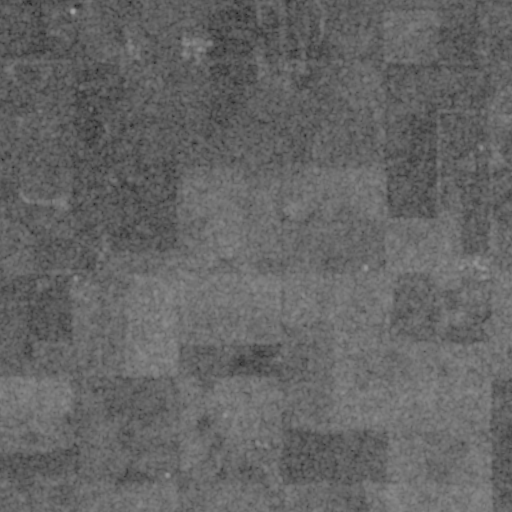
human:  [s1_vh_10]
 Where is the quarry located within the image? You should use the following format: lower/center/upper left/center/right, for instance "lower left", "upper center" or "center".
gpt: The quarry is located in the upper center of the image.
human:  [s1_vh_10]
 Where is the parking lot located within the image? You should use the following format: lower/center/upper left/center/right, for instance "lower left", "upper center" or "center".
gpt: There is no parking lot in the image.

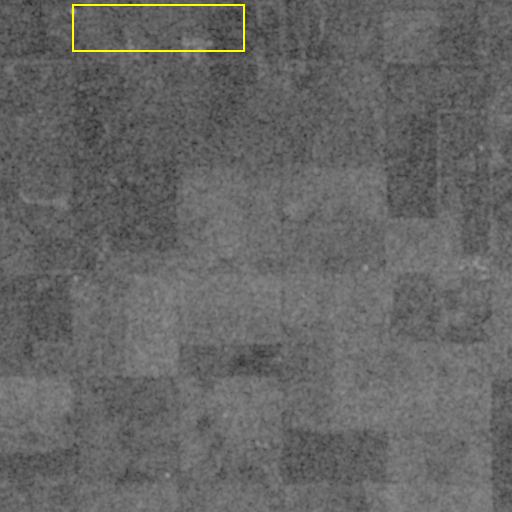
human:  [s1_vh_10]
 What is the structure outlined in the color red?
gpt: There is no red outline.
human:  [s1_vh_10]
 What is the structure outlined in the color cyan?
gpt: There is no structure outlined in cyan.